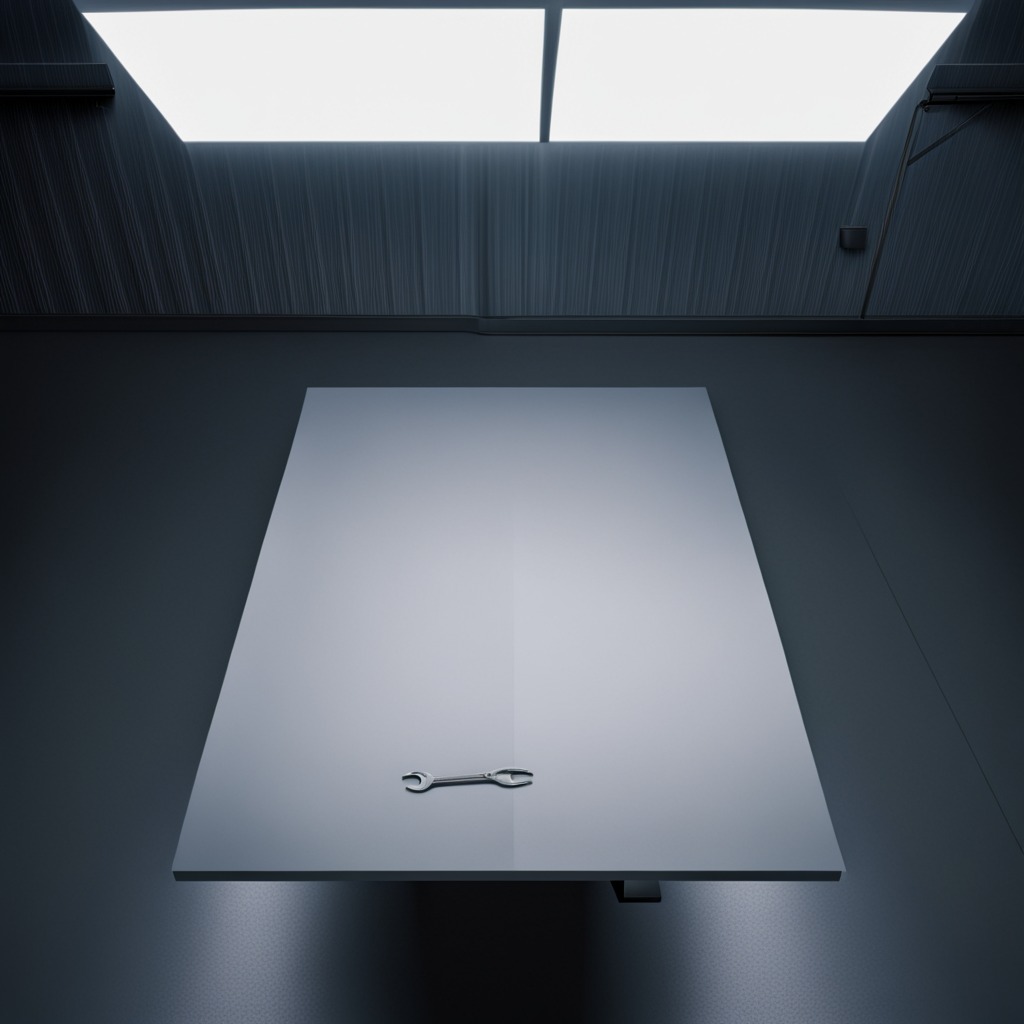
A wrench lies on the tabletop.